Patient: sex M, age 48
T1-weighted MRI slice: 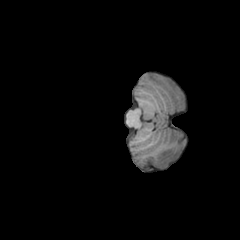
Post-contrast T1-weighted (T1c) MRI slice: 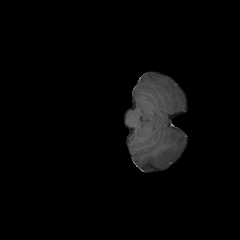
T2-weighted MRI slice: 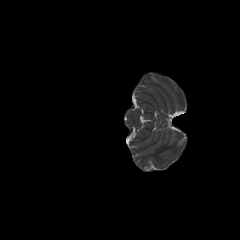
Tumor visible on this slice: no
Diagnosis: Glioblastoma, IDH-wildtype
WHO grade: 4